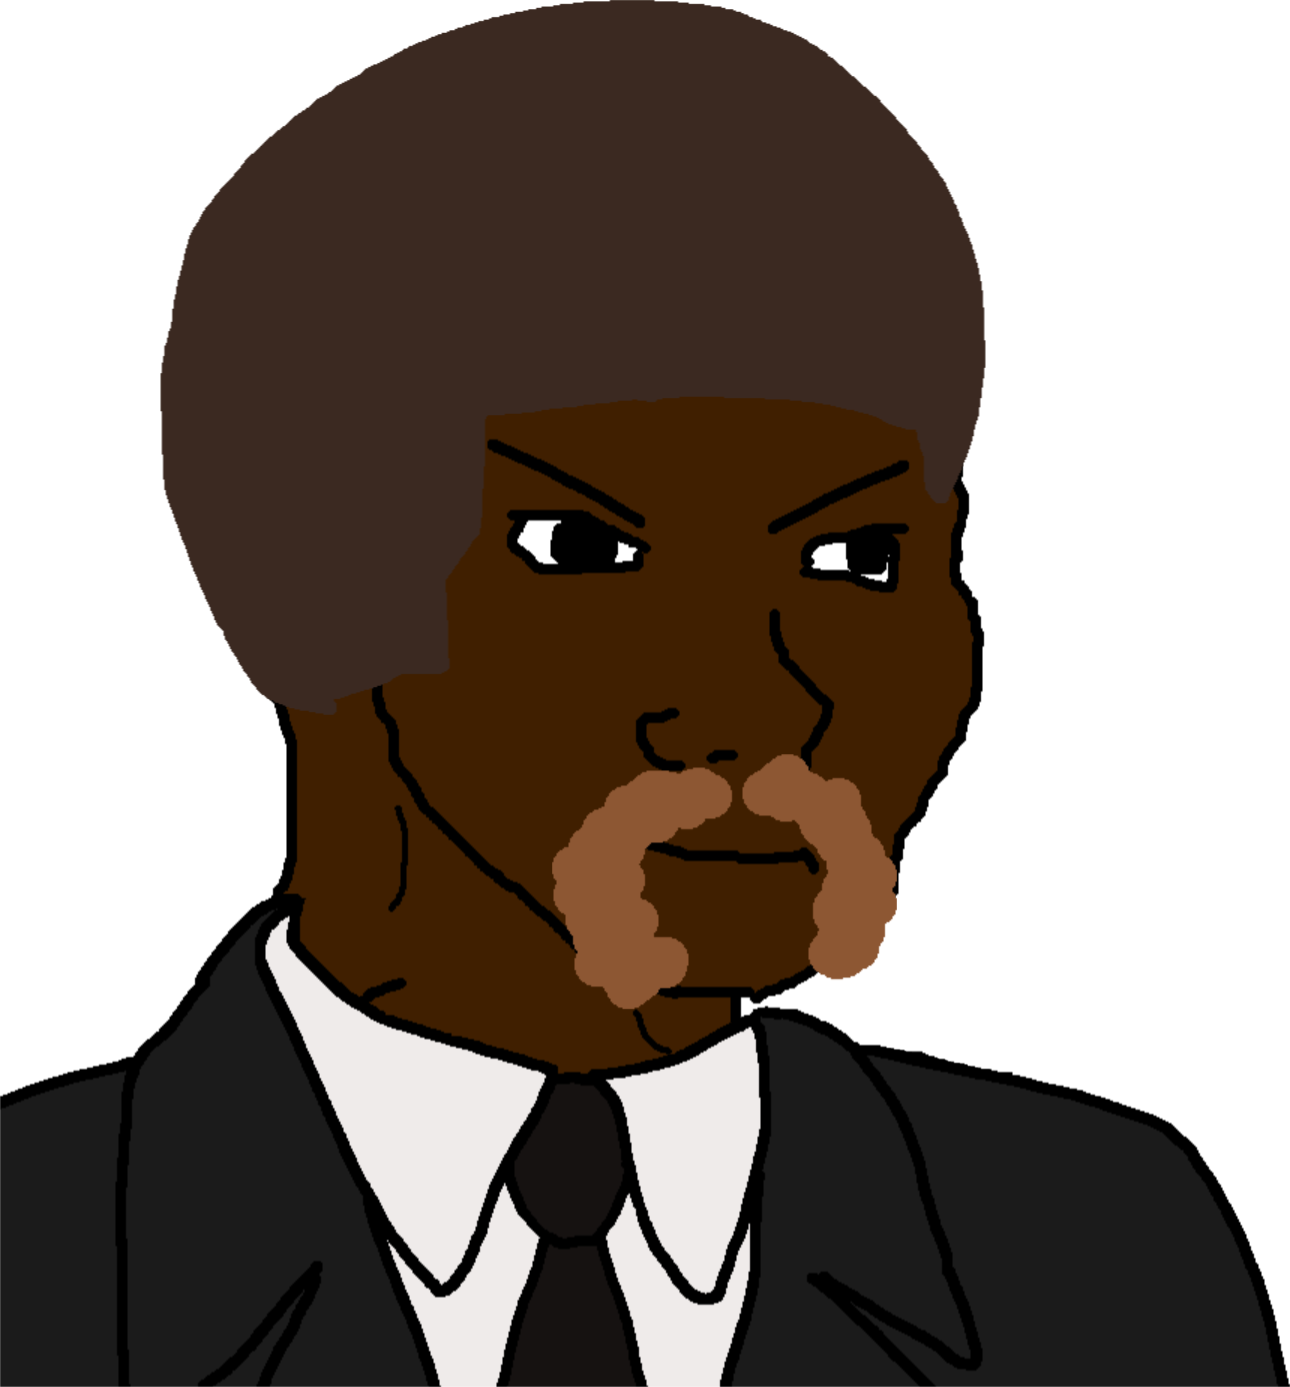
Label: 5_Blackjak